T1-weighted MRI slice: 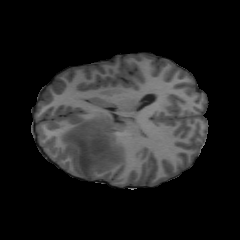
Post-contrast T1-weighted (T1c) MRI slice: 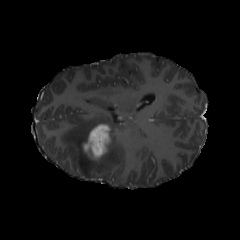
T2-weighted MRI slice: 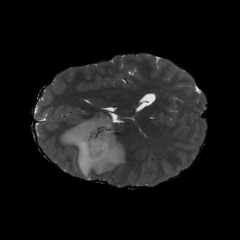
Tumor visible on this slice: yes